Interaction volume radius: 5 \u00c5
Interaction volume height: 50 \u00c5
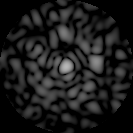
Disorder parameter: 0.8534